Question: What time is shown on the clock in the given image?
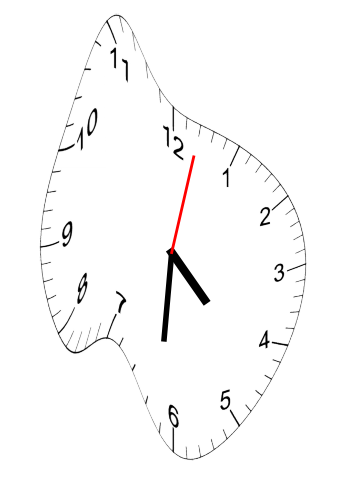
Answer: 04:31:02